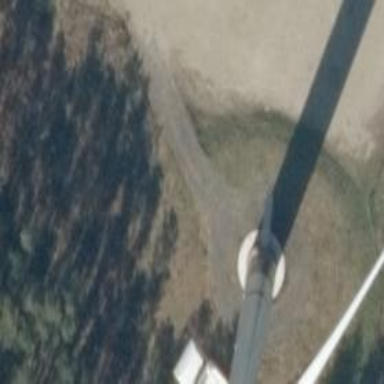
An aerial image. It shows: Wind turbine generating power.